Question: How do I download the content of a project in Visual Studio TFS? I clicked around and I did not find an easy or intuitive way to do it. It is an old project that I thought had been lost until I reinstalled the latest version of Visual Studio.

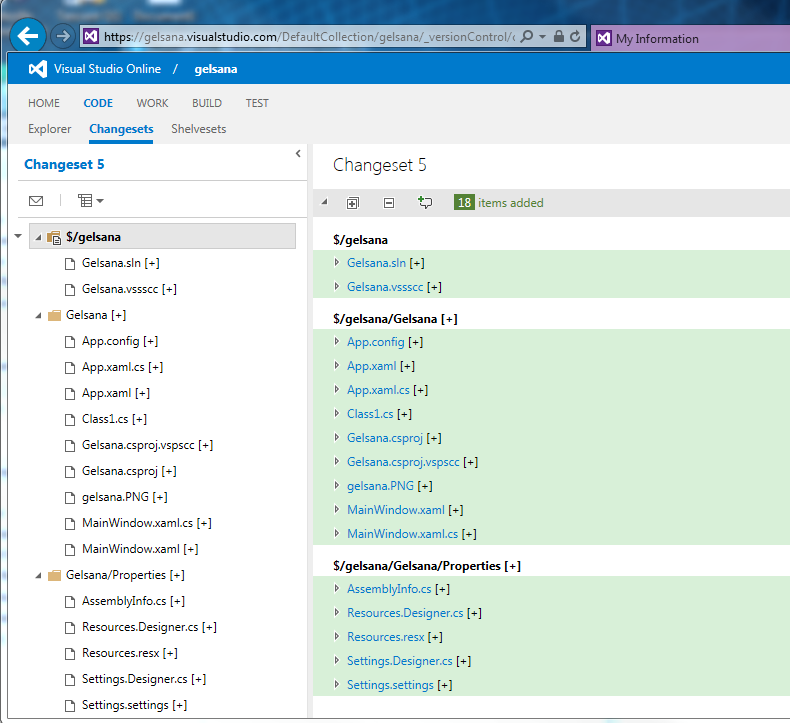
Answer: You can get the TFS project from Visual Studio. First, you have to connect the project via Team Explorer in Visual Studio then add a server and click 'select team project' and you're done. It is downloaded to your PC.
You can find a documentation <URL>.
Also, if you want to download your code as a zip:
You can click on any ellipsis to find the menu which contains 'Download as Zip' option.
<URL>